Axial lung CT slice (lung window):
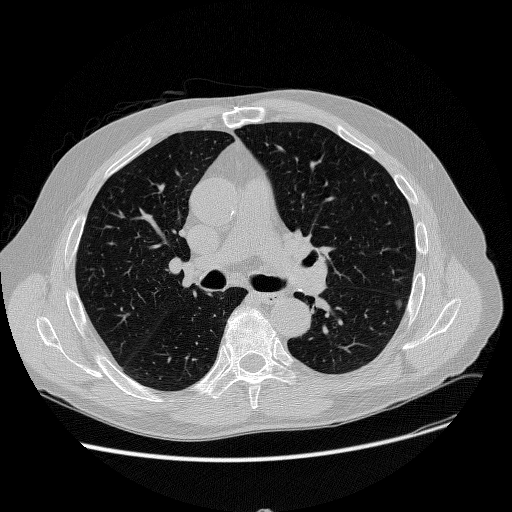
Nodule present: yes
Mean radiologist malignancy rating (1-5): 3.25